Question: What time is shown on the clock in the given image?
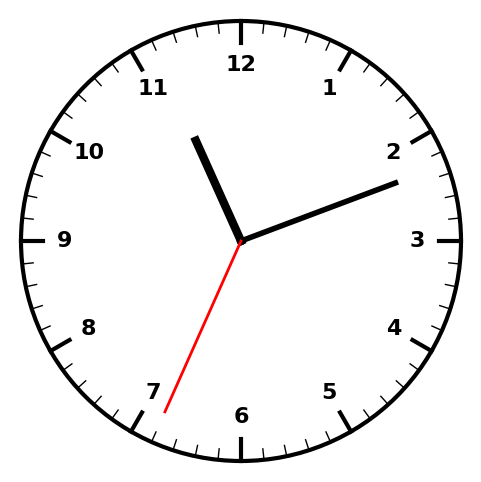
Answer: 11:11:34